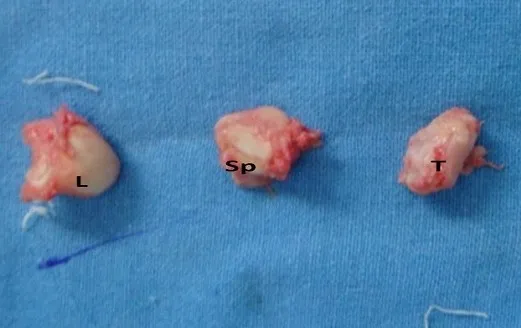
Surgically removed proximal fragment of scaphoid (Sp), lunate (L) and triquetrum (T).
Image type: medical_photograph (other_medical_photograph)